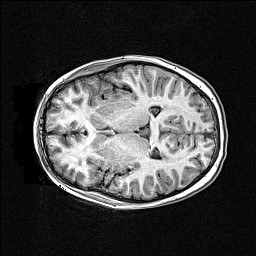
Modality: T1w
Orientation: axial
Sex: female
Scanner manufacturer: siemens
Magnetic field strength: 3 T
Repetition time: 2.3 s
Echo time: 0.00336 s